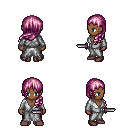
a pixel art fantasy rpg character, female body template, human, dark skin, white robe, gold greaves, pink left-swept hairstyle, maroon shoes, dagger, four views (front, back, left, right), 2x2 character sprite sheet, small pixel art, hard edges, no anti-aliasing